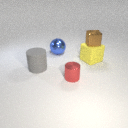
large yellow rubber cube behind large gray rubber cylinder